Field crop: maize
Growth stage: 2
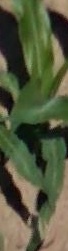
Species: maize